Field crop: tomato
Growth stage: 1
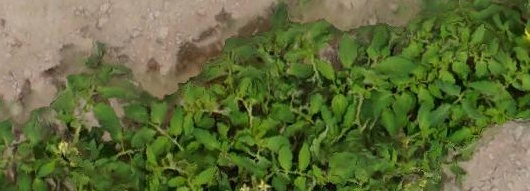
Species: tomato